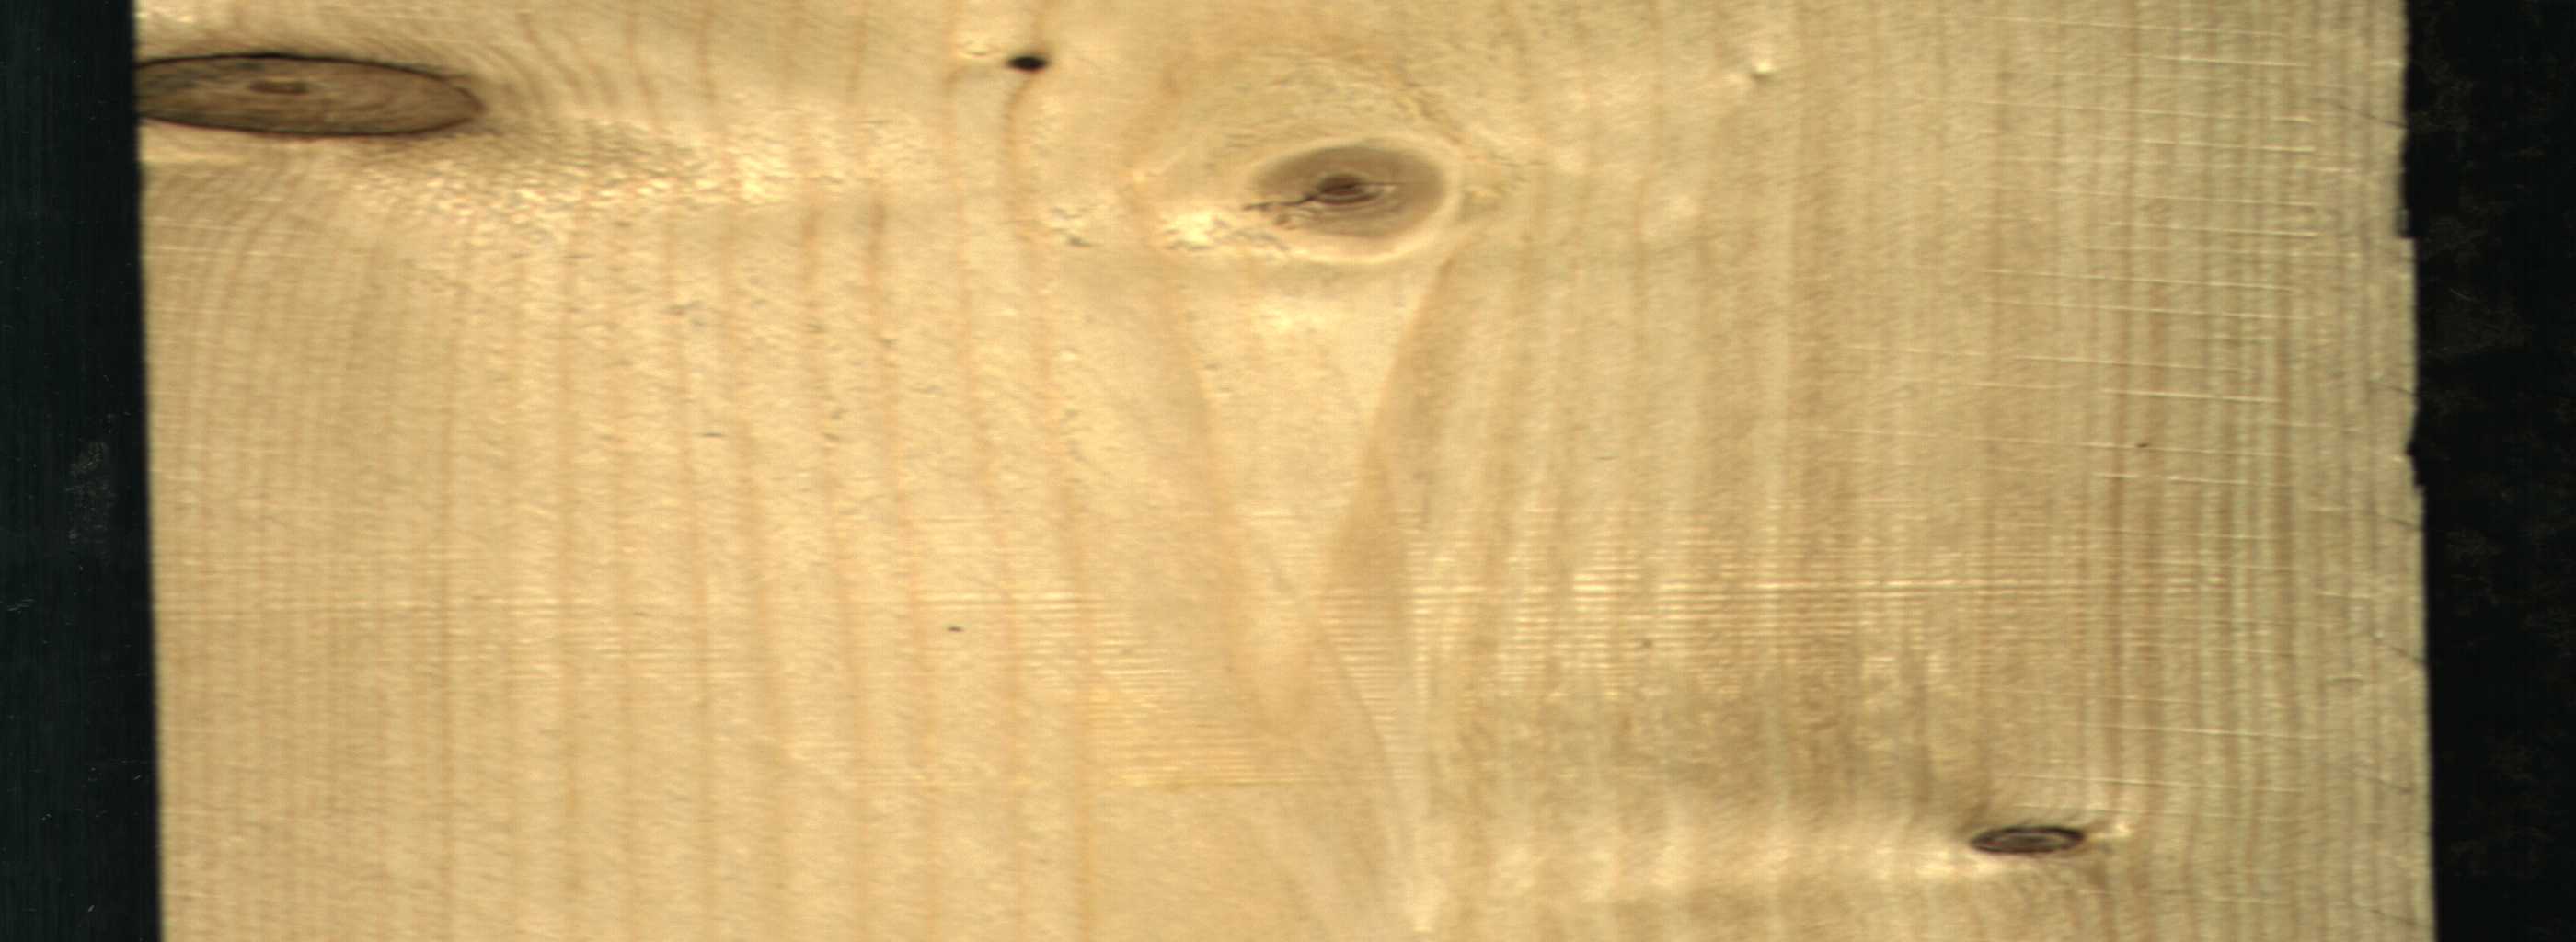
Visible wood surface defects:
Dead_Knot
Dead_Knot
Live_Knot
Live_Knot